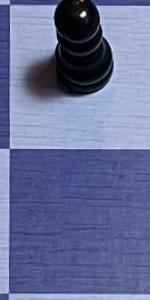
Label: Empty